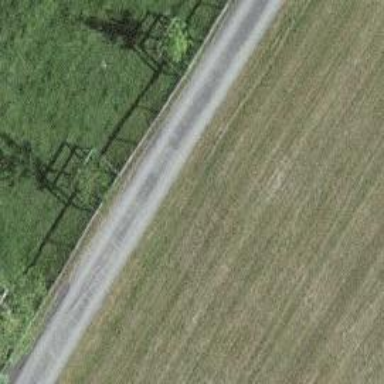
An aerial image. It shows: Well-maintained track road with grade 1 tracktype.